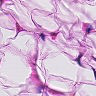
Metastatic tissue present: no